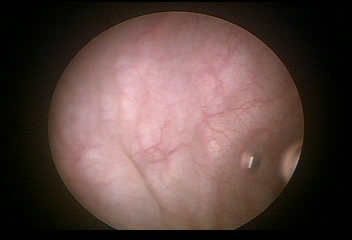
Modality: WLC
Class: Normal mucosa
Bladder cancer association: No